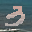
Label: 3